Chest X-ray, AP view. Patient: 48 years old, sex F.
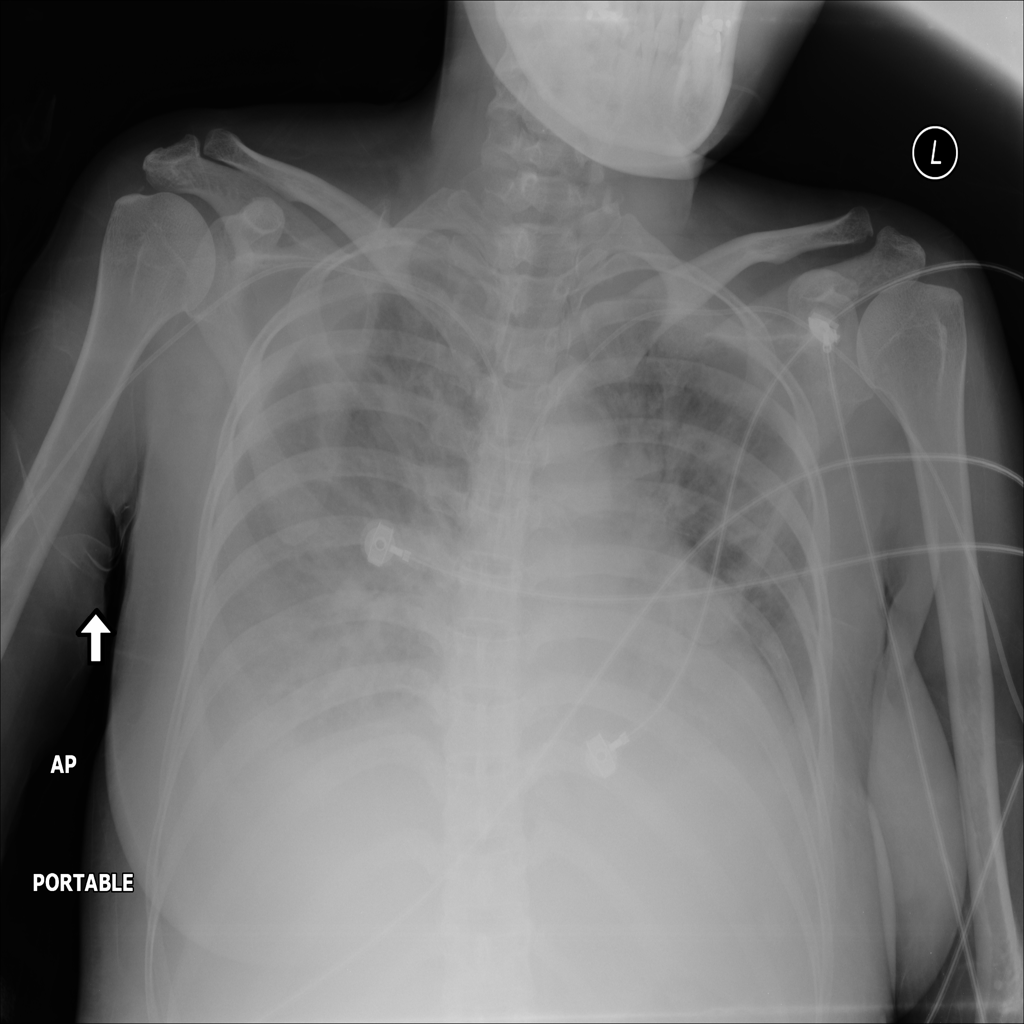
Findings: Infiltration